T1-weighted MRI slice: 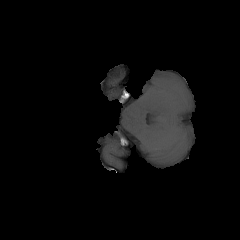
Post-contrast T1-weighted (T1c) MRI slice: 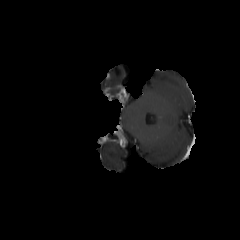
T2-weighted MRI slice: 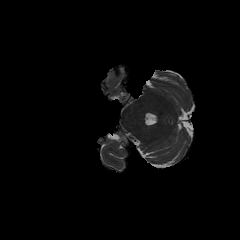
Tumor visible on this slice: no